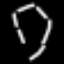
Label: octagon